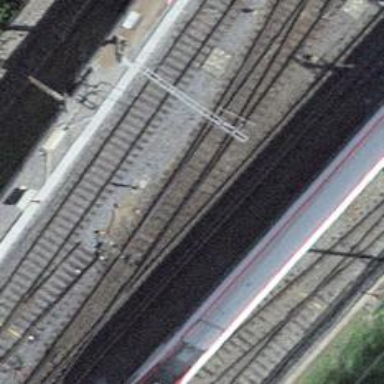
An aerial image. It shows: Railway switch.